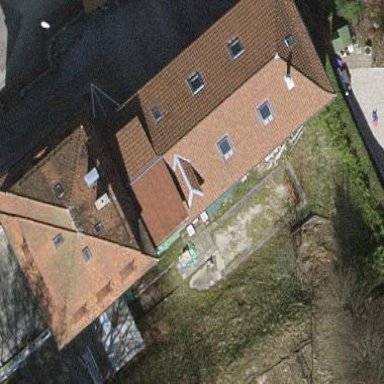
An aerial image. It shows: Building with side-hipped roof.